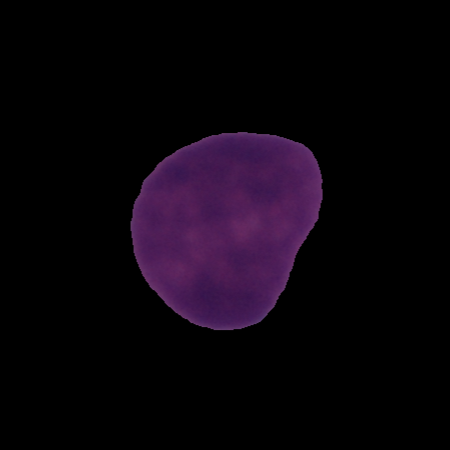
Label: cancer